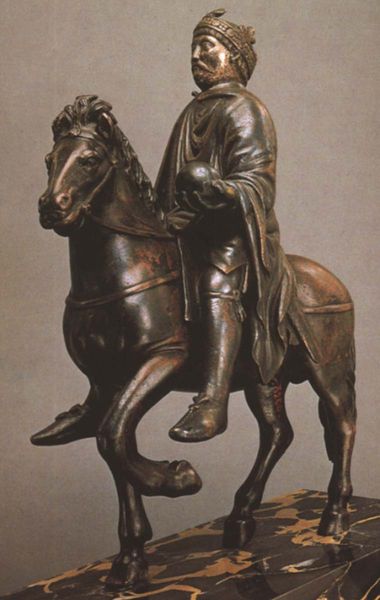
Titel: Sogenannte Reiterstatuette Karls des Großen
Institution: Paris, Louvre
Schlagwörter: hand, umhang, sitzen, braun, marmor, schwarz, bart, barock, sockel, gehen, gewand, krone, renaissance, pferd, reiter, skulptur, huf, reiten, zügel, apfel, bein, schuhe, romantik, kaiser, könig, schnauz, glanz, bronze, plastik, fugen, stolz, fuss, denkmal, kugel, herrscher, schuh, erhoben, museum, karl, insignien, standbild, reiterstandbild, trab, reichsapfel, karl der grosse, pfert